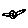
Label: bird